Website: crate-barrel
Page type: billing-address
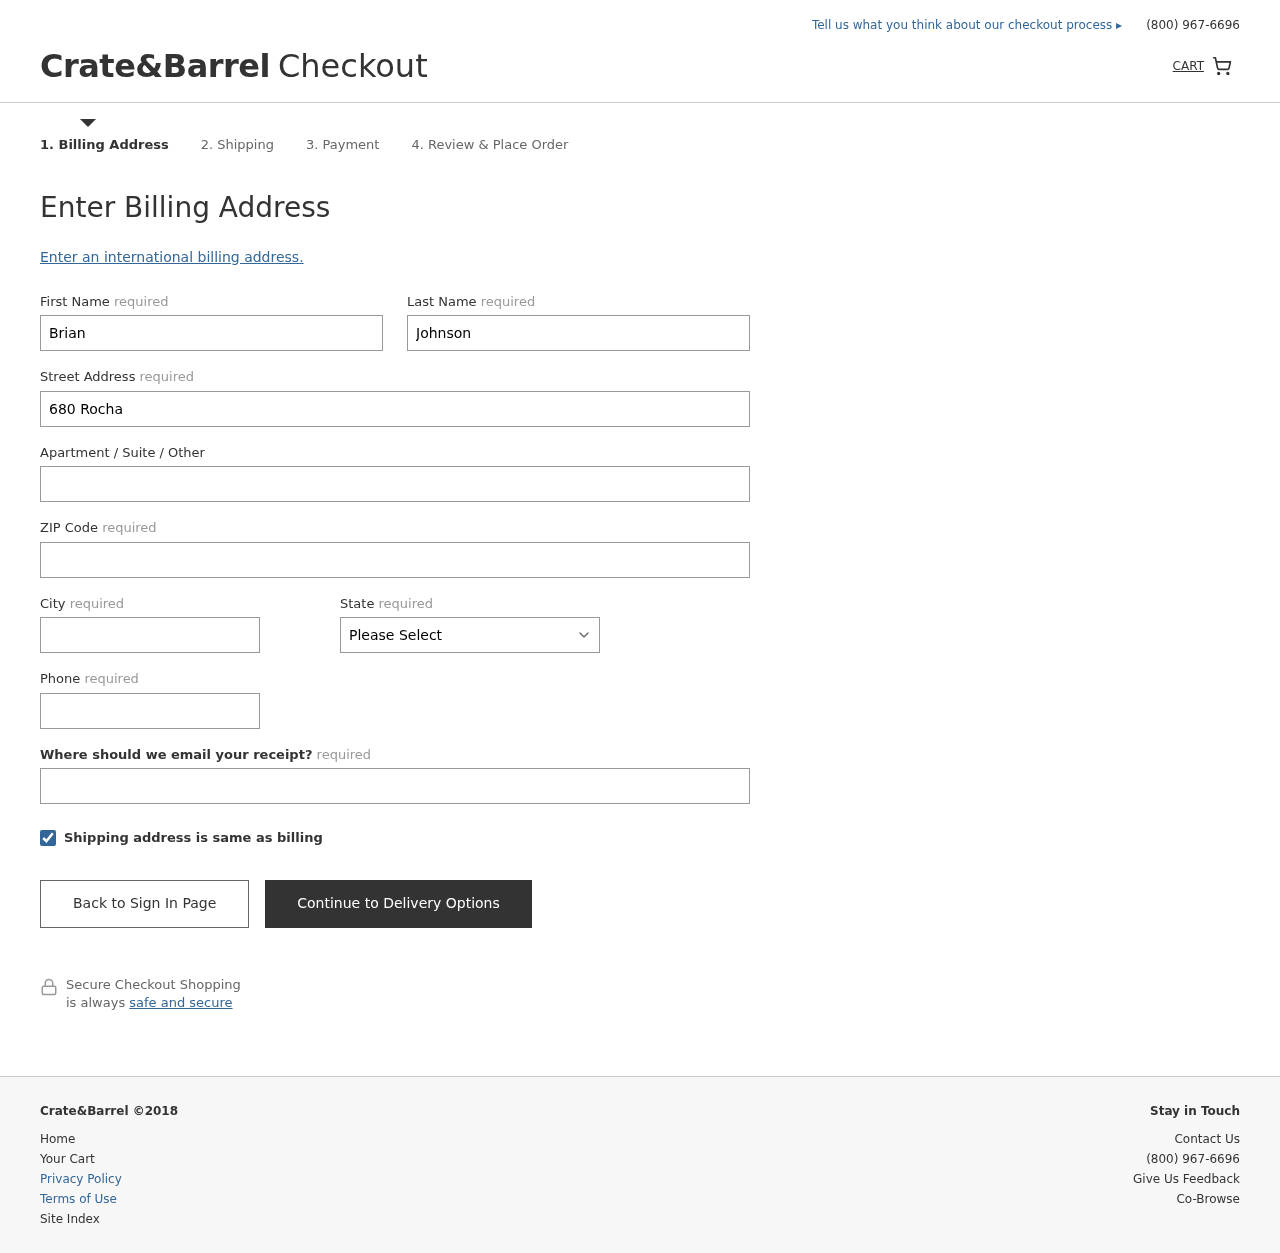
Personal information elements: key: PII_STATE
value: VI
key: PII_FIRSTNAME
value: Brian
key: PII_LASTNAME
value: Johnson
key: PII_STREET
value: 680 Rocha Prairie
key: PII_POSTCODE
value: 76948
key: PII_CITY
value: Morsebury
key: PII_PHONE
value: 4449151755
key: PII_EMAIL
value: brianjohnson@yahoo.com